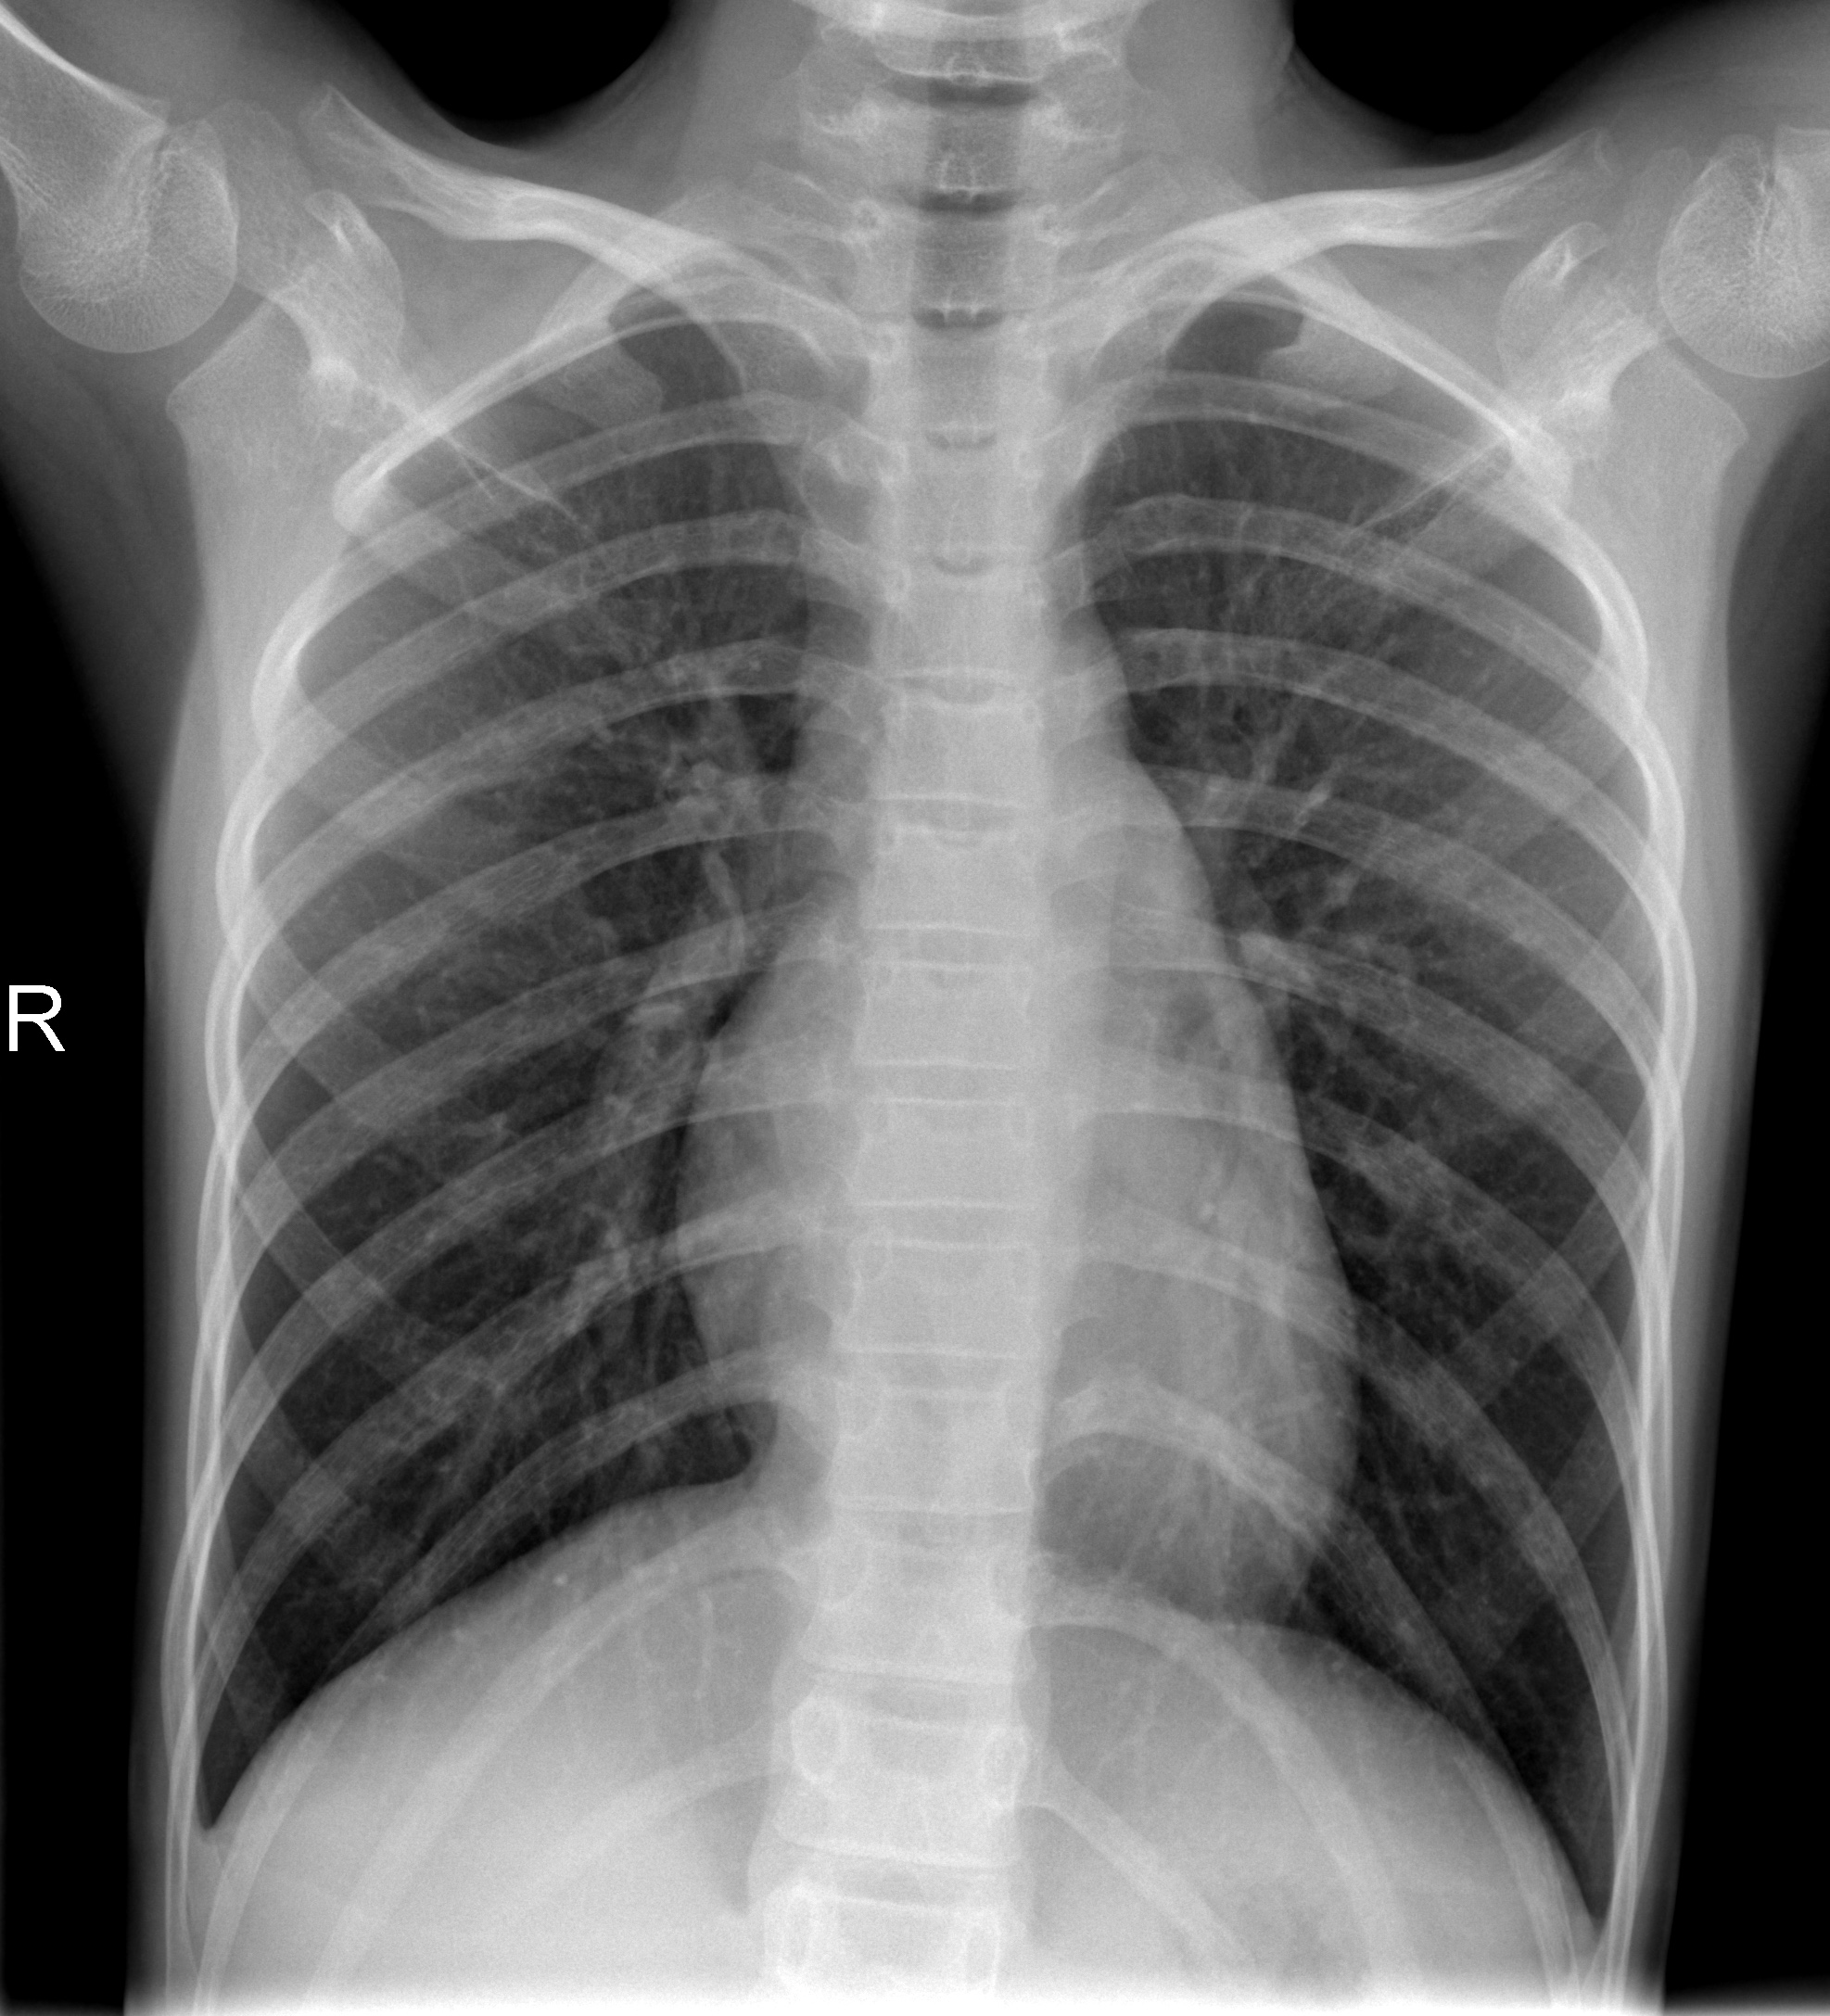
Diagnosis: NORMAL